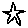
Label: star